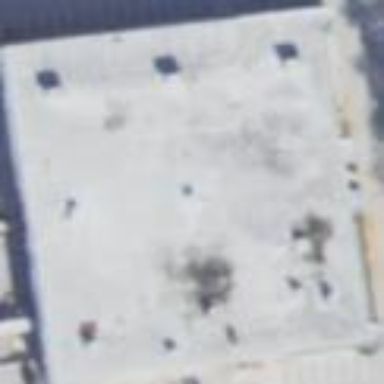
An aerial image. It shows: Commercial building.